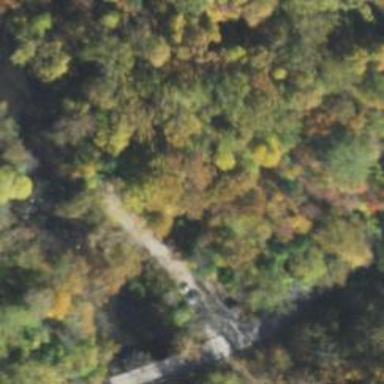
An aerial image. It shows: Service road with excellent trail visibility.